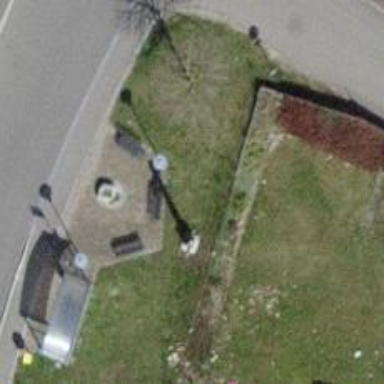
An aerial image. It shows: Wayside cross with historic significance.